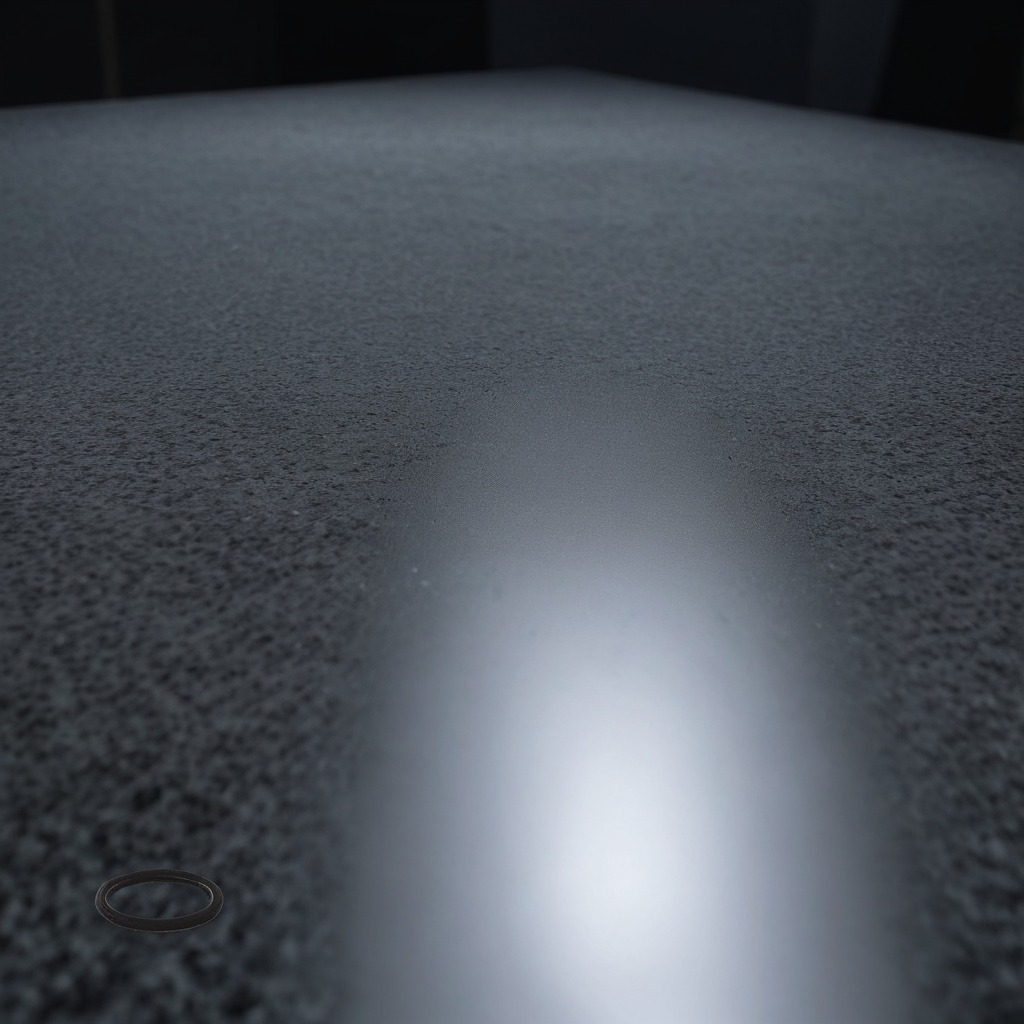
A rubber O-ring lies on the granite table.